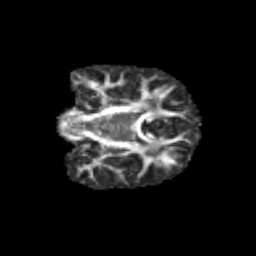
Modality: FA
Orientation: coronal
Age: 10
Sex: female
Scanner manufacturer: siemens
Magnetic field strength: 3 T
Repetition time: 3.8 s
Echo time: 0.07 s